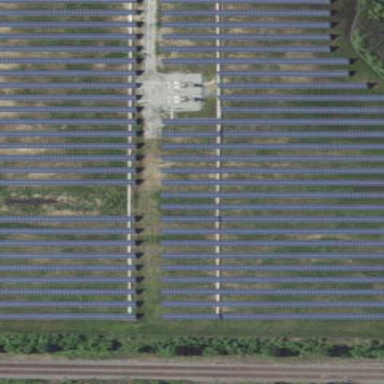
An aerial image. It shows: Solar power plant using photovoltaic technology.